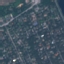
Label: Residential